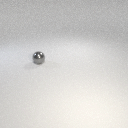
small gray metal sphere